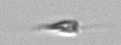
Label: Calciopappus